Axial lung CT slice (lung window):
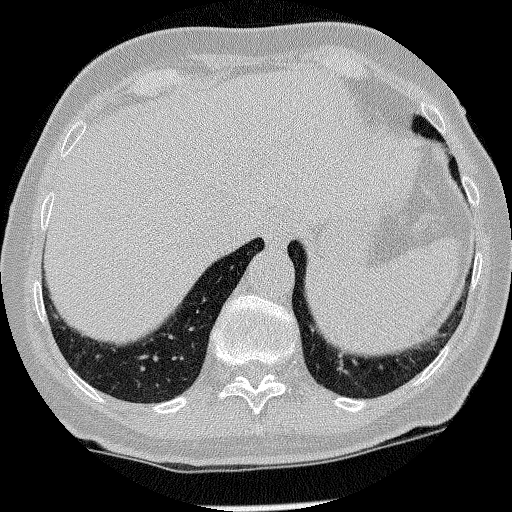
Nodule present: no